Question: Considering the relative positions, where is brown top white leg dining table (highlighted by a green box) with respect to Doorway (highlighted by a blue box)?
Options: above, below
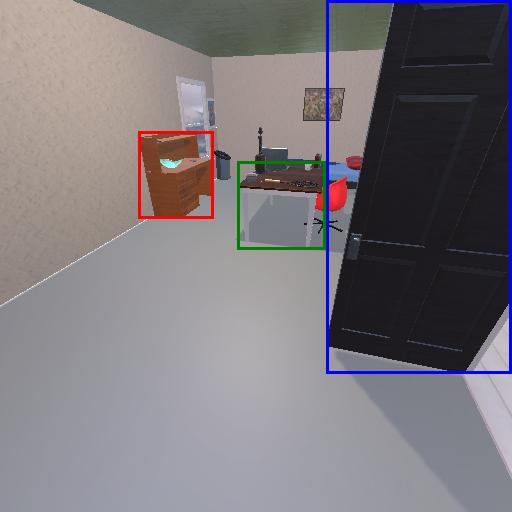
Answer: above